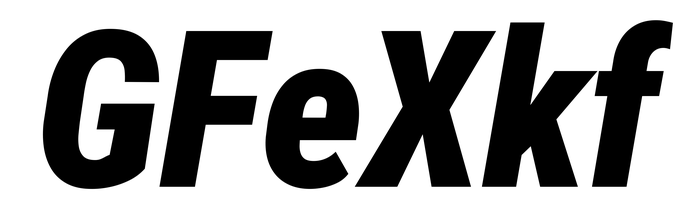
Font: Roboto-Italic_Condensed_Black_Italic